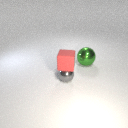
small red rubber cube above small gray metal sphere